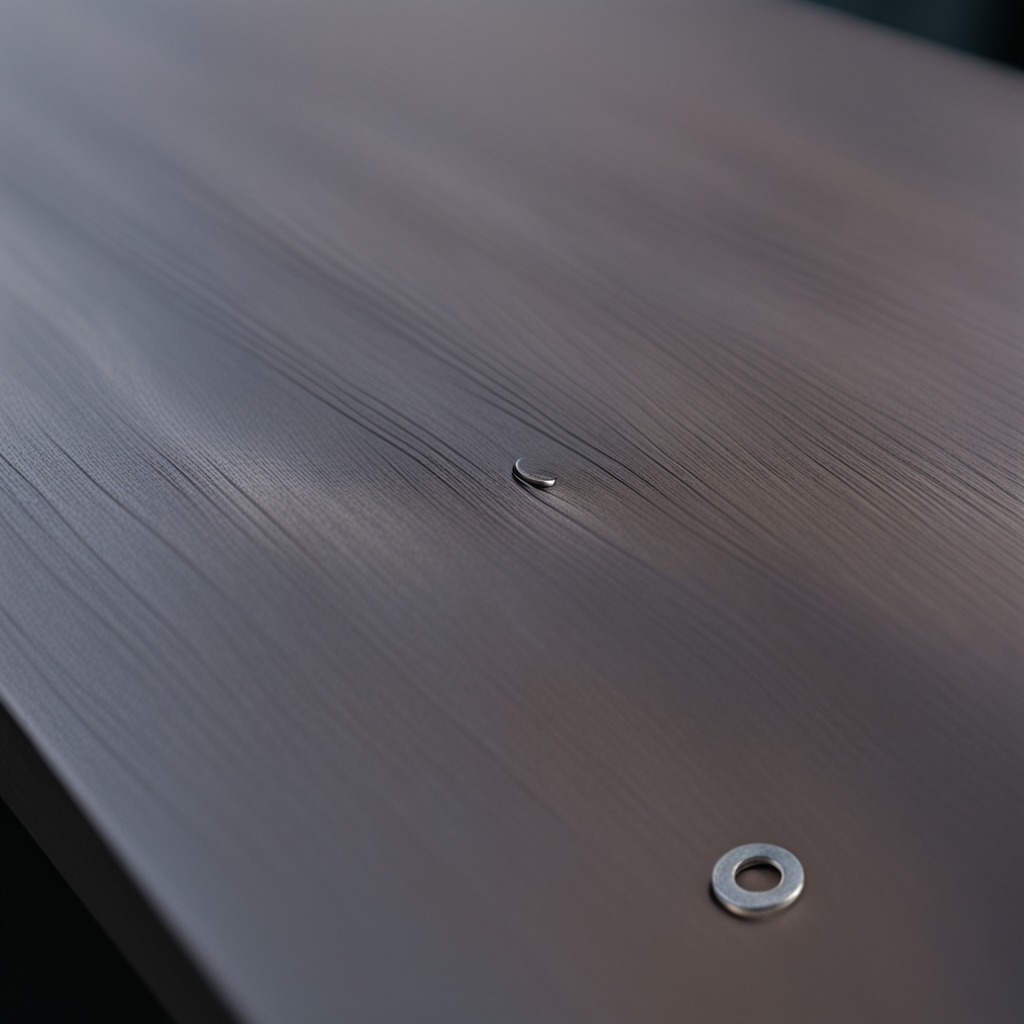
A flat metal washer is lying on the table.